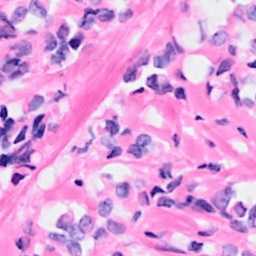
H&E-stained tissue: Breast